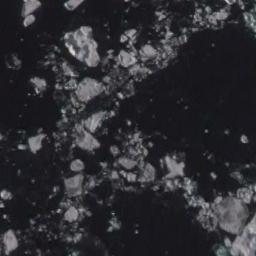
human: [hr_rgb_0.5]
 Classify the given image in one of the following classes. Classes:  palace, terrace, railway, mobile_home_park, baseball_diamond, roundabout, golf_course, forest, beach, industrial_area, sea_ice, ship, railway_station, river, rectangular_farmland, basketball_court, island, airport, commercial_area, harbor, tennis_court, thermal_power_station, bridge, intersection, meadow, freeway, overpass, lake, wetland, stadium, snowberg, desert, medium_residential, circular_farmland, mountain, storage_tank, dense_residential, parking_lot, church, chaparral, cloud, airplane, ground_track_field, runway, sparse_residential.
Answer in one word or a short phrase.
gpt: sea_ice